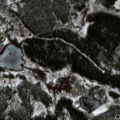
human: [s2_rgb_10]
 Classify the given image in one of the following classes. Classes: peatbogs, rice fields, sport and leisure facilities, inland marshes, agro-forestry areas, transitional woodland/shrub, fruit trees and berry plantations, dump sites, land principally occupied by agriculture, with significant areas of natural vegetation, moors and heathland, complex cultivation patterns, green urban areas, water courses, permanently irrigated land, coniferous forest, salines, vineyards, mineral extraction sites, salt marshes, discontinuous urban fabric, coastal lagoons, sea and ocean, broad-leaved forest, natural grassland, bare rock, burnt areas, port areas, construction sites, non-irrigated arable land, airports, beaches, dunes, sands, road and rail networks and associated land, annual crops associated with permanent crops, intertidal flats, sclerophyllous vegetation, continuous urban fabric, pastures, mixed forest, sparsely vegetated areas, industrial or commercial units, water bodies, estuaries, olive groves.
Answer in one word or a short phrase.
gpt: coniferous forest, transitional woodland/shrub, peatbogs